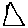
Label: triangle